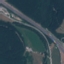
Land use / land cover class: Highway